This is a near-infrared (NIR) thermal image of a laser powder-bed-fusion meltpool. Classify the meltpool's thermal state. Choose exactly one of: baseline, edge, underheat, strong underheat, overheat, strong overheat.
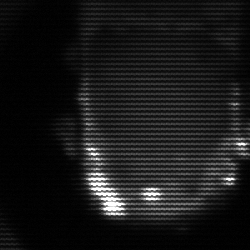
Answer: baseline